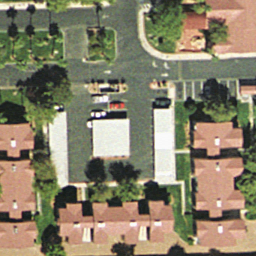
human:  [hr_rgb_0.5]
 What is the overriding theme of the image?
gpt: dense residential